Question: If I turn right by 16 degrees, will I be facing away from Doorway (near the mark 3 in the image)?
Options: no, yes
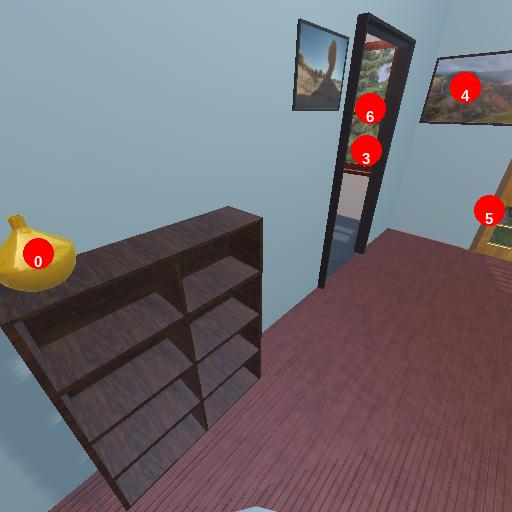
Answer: no